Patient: sex F, age 73
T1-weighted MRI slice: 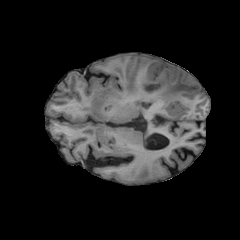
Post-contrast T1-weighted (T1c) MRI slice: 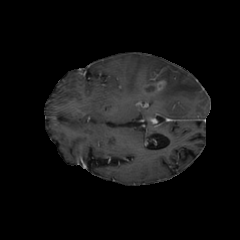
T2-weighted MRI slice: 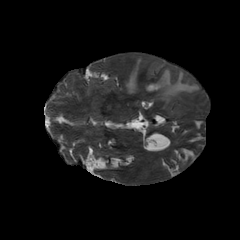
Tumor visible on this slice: yes
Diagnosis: Glioblastoma, IDH-wildtype
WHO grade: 4